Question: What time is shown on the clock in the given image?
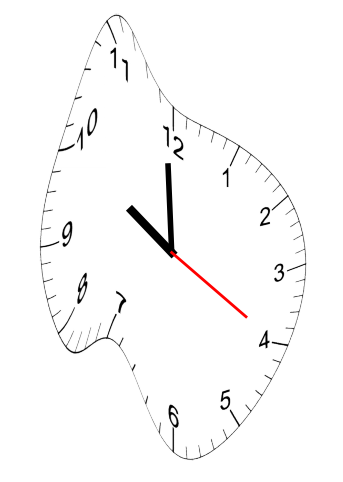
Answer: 09:59:20